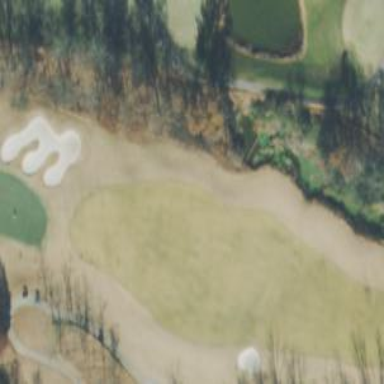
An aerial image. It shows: Grassy area designated as golf fairway.